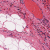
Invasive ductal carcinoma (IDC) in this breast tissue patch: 0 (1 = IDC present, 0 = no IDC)